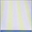
Piece: xx